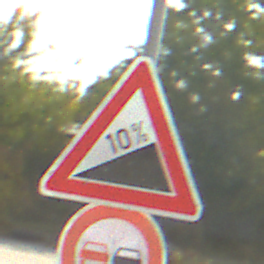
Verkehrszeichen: Steigung10
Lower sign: Ueberholverbot
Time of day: MorningAfternoon
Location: Outdoor (RoadRail)
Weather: PartlyCloudy
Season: NotSpecified
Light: Natural